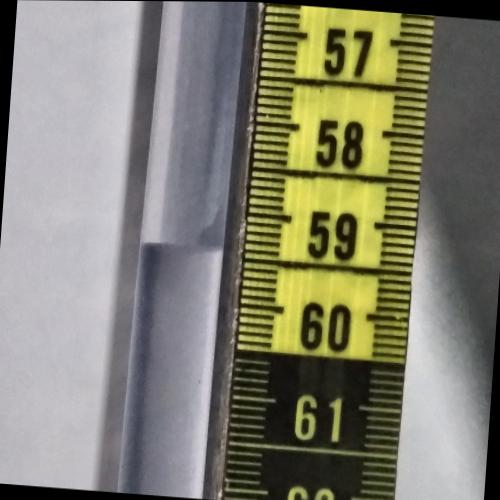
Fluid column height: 59.4 cm